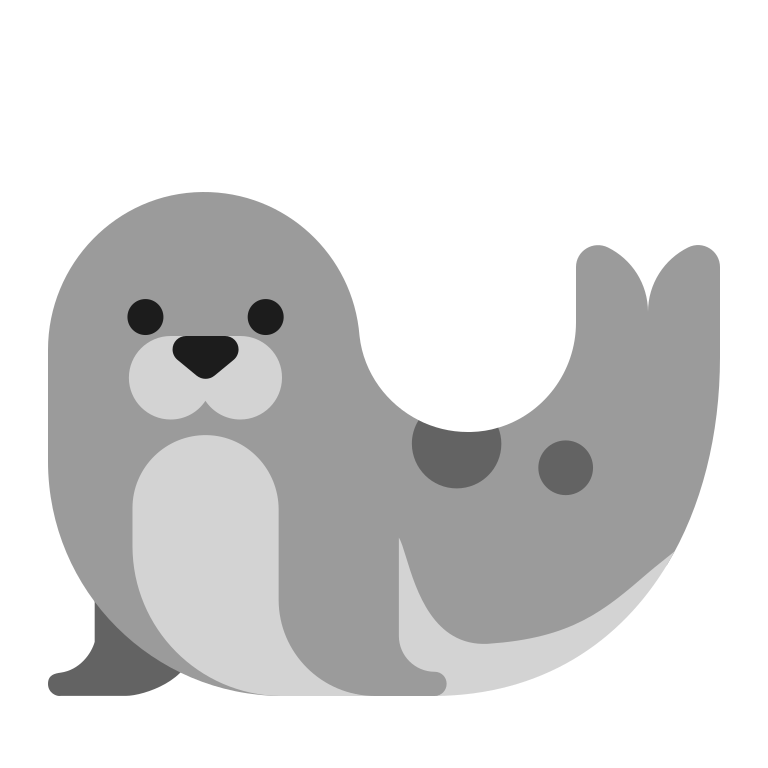
seal flat